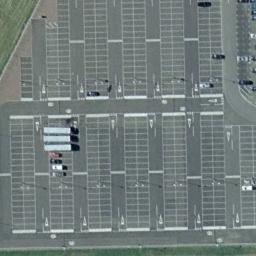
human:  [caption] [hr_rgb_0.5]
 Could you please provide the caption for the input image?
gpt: Several car are on the parking lot .

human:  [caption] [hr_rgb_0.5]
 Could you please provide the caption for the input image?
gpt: There are many yellow signs in the parking lot .

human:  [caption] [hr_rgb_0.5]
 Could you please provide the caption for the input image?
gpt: There is an empty parking lot .

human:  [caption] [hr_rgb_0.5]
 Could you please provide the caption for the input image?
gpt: The parking lot has some parked cars and makeshift houses but lots of parking spaces are still empty .

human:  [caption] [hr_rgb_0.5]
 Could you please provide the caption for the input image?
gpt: There are several cars and many empty space on the parking lot .